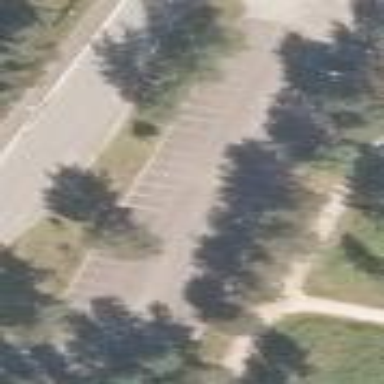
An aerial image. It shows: Parking area with asphalt surface.